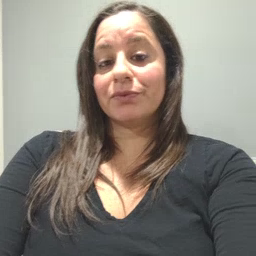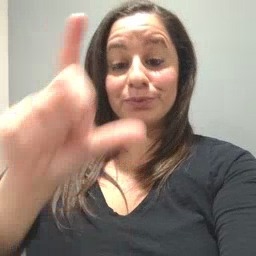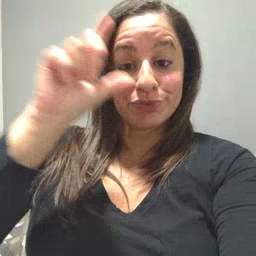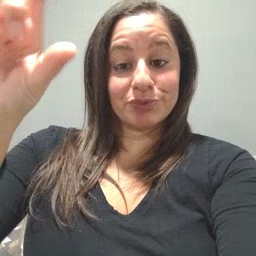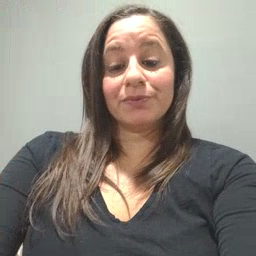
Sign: moon